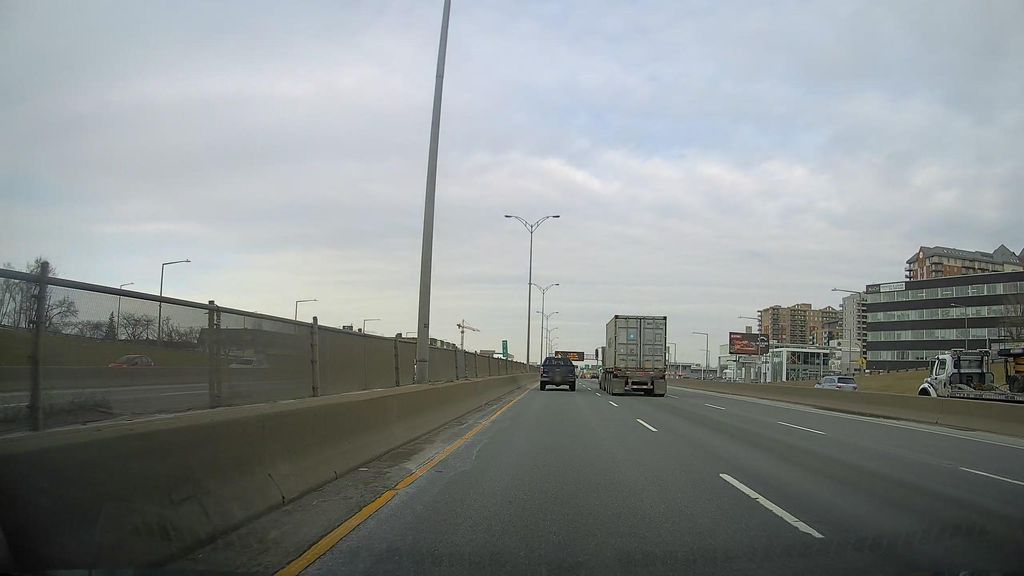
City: montreal